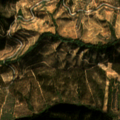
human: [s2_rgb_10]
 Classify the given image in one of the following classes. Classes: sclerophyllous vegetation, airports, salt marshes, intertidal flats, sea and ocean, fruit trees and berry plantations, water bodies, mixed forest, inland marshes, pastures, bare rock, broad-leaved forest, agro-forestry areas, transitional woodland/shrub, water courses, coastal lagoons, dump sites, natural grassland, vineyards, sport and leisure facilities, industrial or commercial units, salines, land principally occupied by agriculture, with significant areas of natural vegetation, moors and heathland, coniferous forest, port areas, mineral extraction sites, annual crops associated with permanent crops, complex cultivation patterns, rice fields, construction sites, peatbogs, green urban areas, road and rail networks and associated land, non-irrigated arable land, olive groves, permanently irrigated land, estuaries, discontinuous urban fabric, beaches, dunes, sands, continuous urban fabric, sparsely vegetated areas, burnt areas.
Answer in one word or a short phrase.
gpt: broad-leaved forest, transitional woodland/shrub